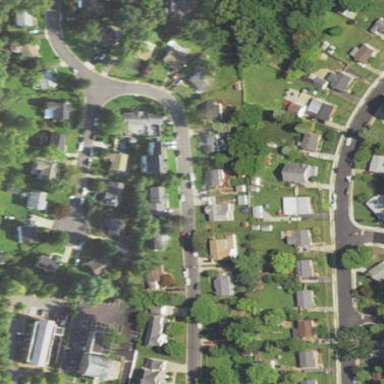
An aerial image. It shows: Residential area consisting of single-family homes.